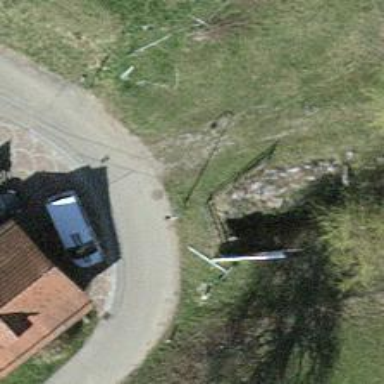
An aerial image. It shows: Fence.